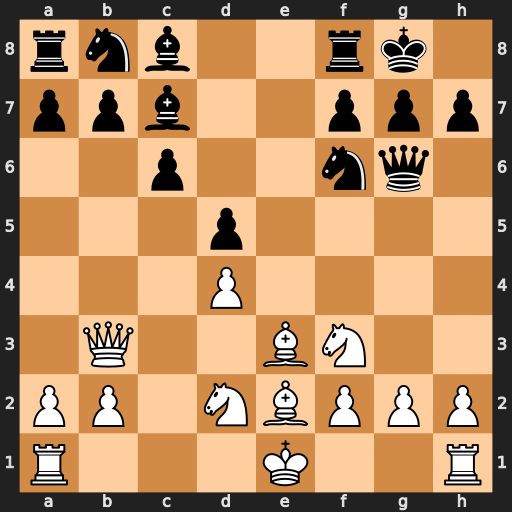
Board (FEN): rnb2rk1/ppb2ppp/2p2nq1/3p4/3P4/1Q2BN2/PP1NBPPP/R3K2R
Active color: w
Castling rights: KQ
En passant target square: -
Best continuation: Nh4 Qg4 Bxg4